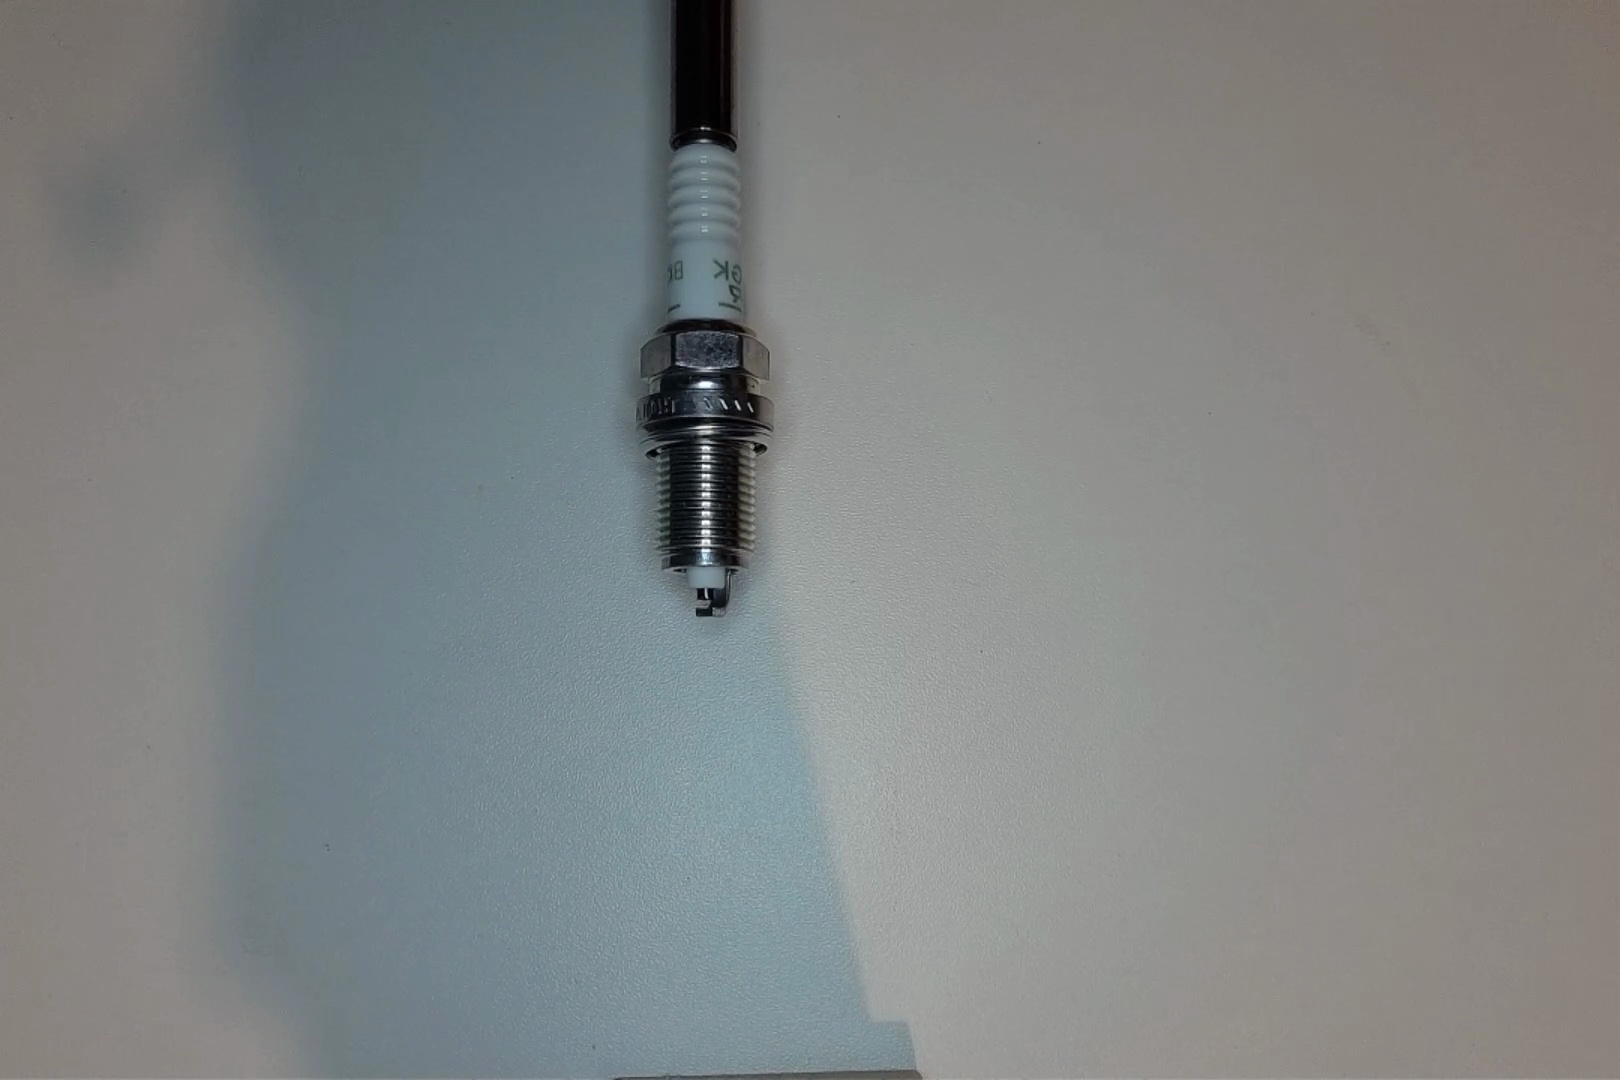
Label: normal